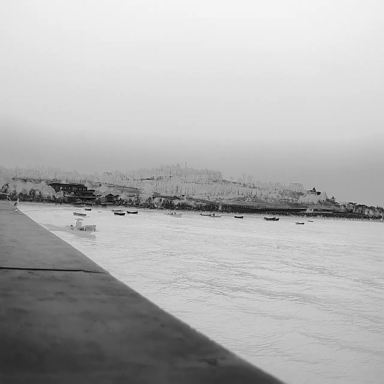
There are 12 objects shown in the infrared image, including a canoe, and 11 bulk_carriers.